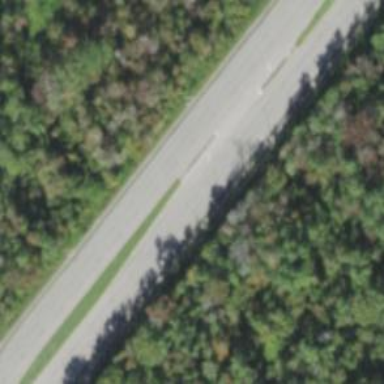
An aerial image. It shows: Trunk link road with asphalt surface.